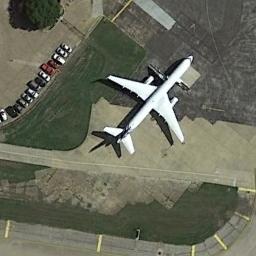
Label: airplane